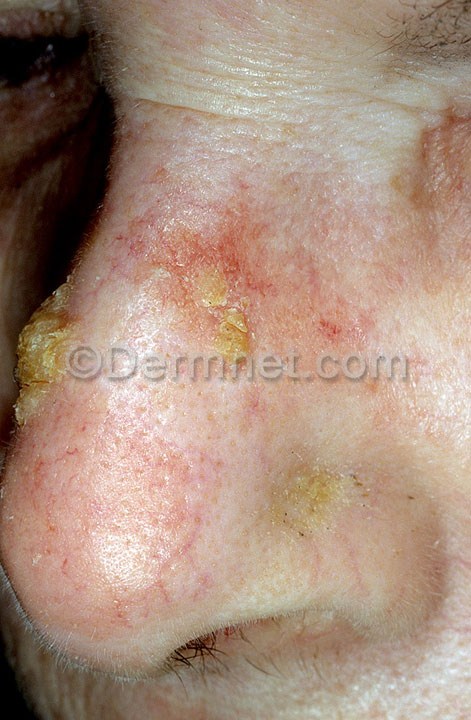
Disease: Actinic Keratosis Basal Cell Carcinoma and other Malignant Lesions